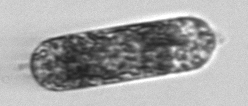
Label: Hemiaulus